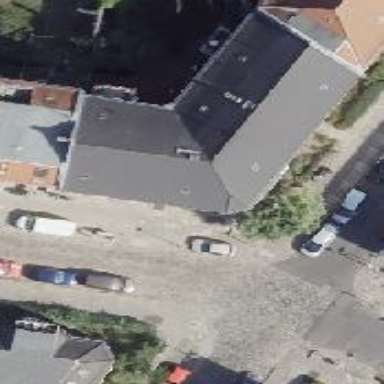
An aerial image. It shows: Pub.